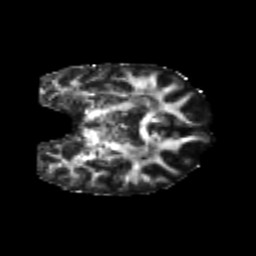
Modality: FA
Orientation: coronal
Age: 22
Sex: female
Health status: healthy
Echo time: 0.074 s